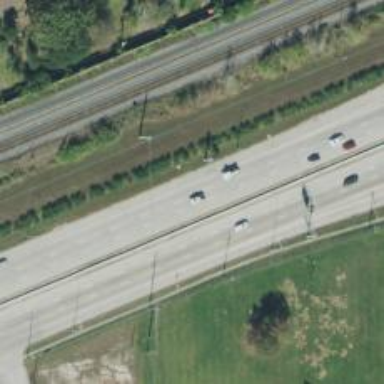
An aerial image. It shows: Trunk highway with expressway features.